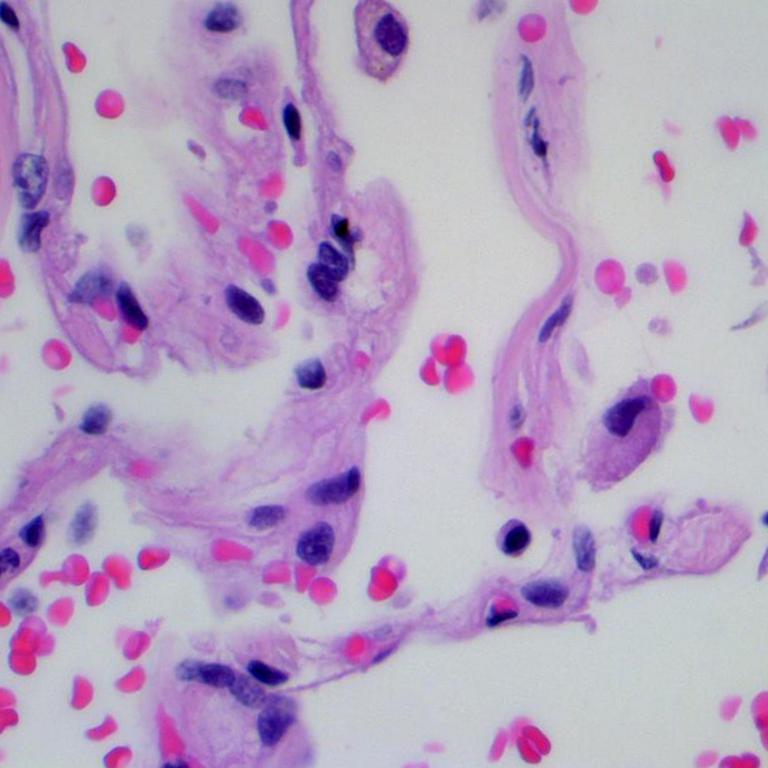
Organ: lung
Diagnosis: benign